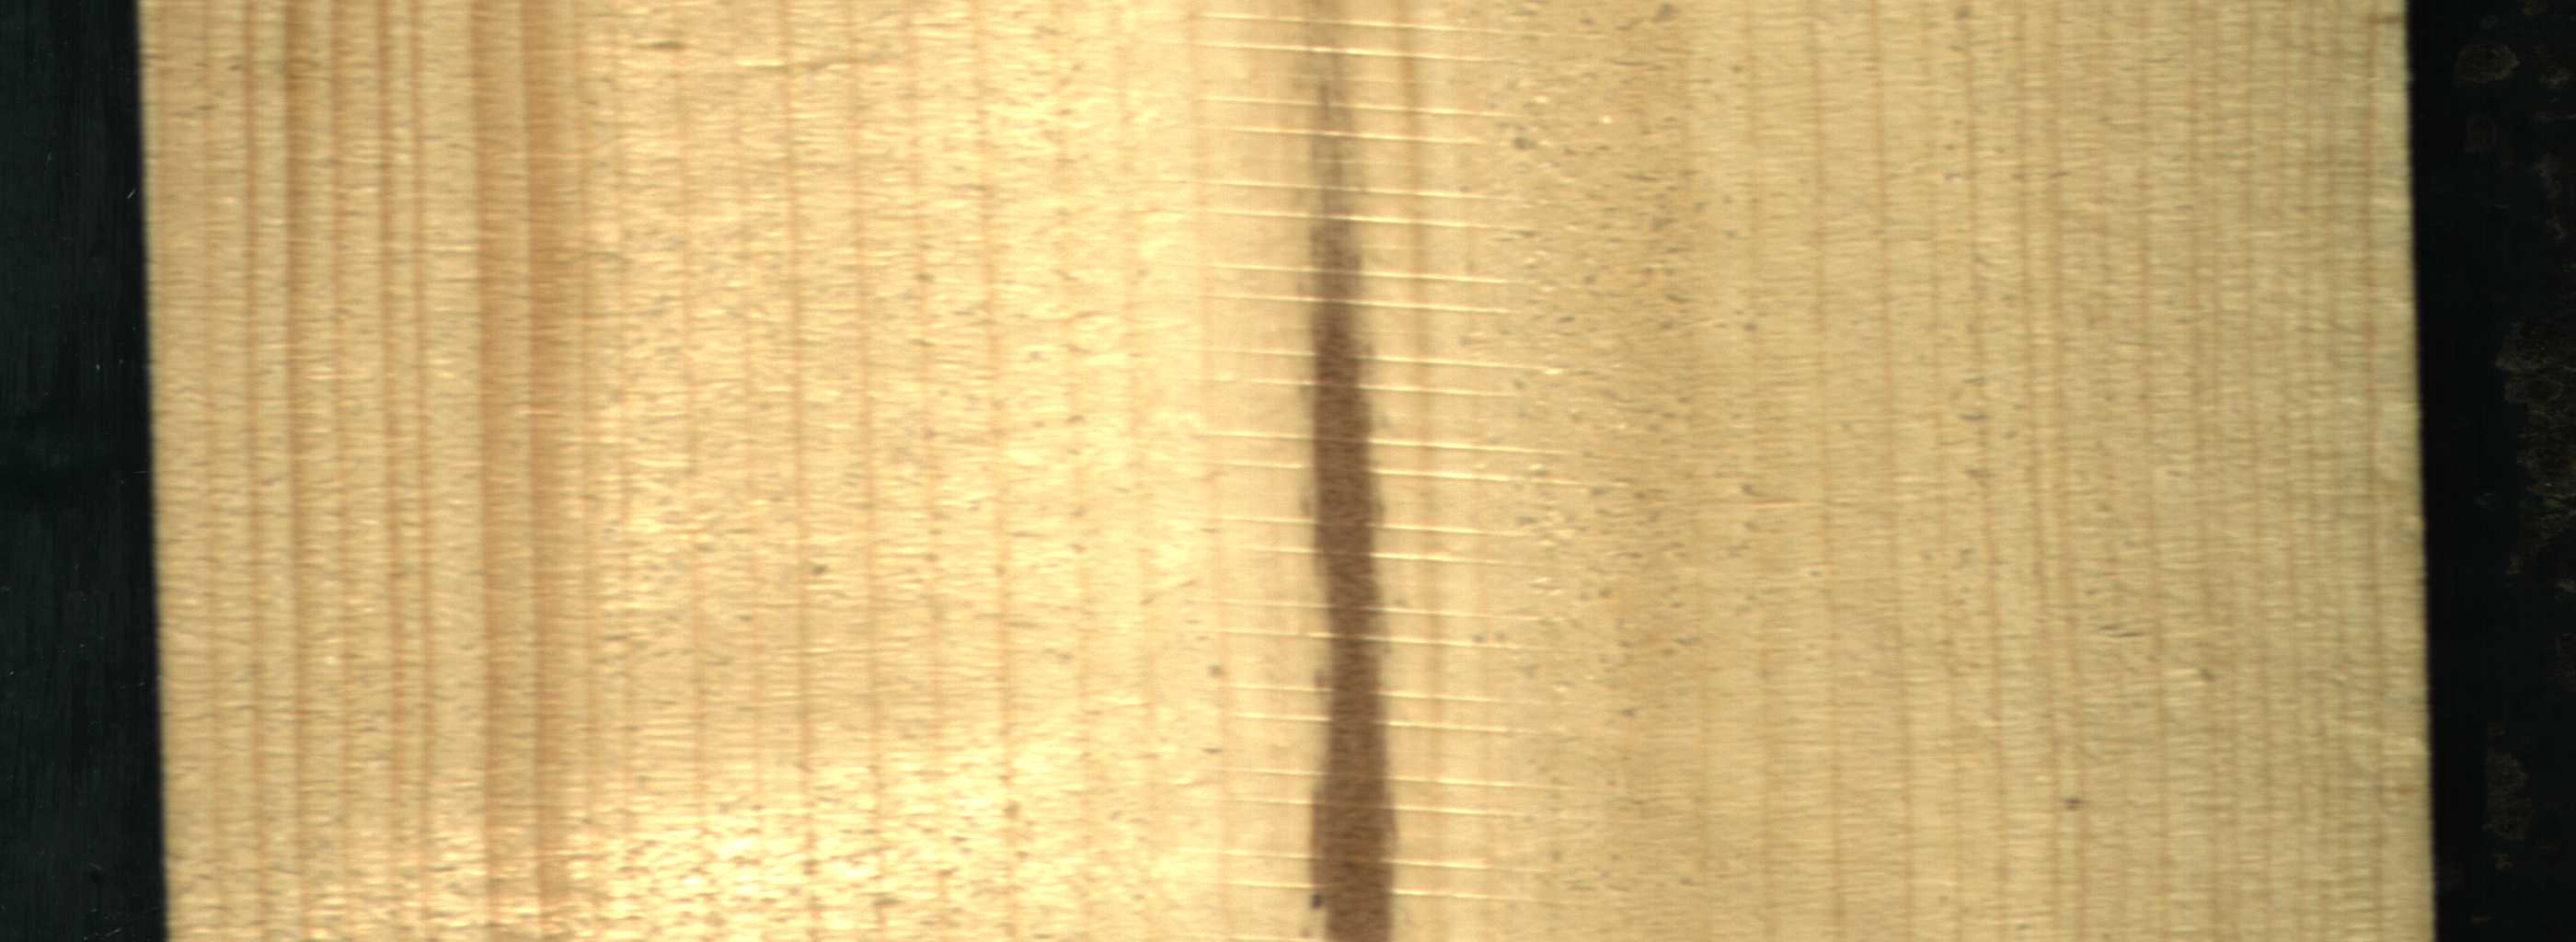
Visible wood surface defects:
Marrow